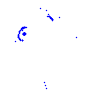
Particle: proton